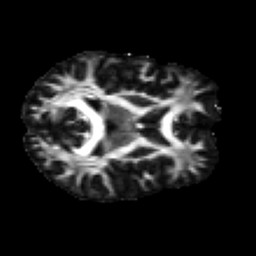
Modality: FA
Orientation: axial
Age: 36
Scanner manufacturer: siemens
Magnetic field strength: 3 T
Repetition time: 2.2 s
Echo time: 0.084 s